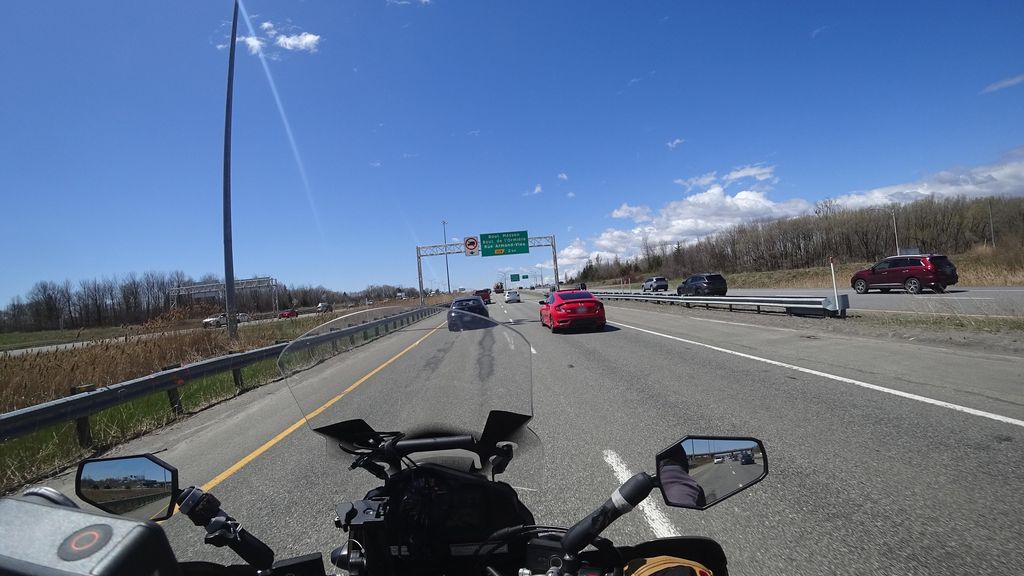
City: quebec_city